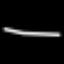
Label: line